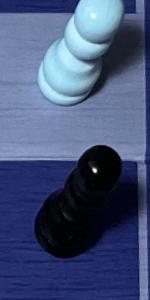
Label: Pawn_Black